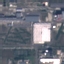
Land use / land cover class: Industrial